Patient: sex M, age 24
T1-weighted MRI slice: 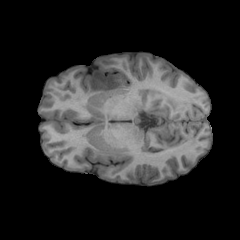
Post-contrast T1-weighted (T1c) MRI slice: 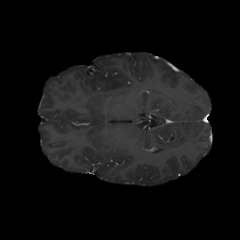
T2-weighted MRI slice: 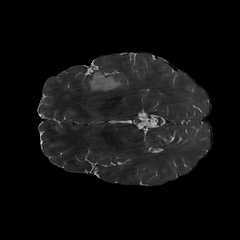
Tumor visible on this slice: yes
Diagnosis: Astrocytoma, IDH-mutant
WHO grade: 2